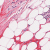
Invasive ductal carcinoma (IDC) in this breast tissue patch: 0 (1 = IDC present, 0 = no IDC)